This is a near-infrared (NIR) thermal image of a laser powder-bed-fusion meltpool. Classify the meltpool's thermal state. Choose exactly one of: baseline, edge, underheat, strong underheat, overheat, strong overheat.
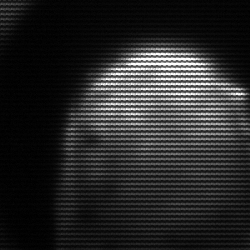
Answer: edge